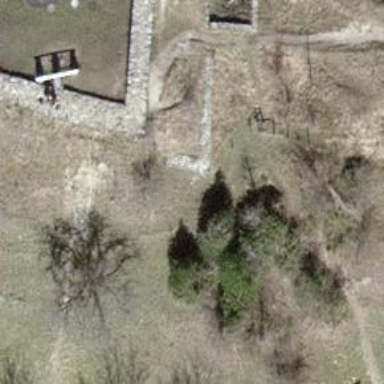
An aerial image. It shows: Wall resembling castle wall.